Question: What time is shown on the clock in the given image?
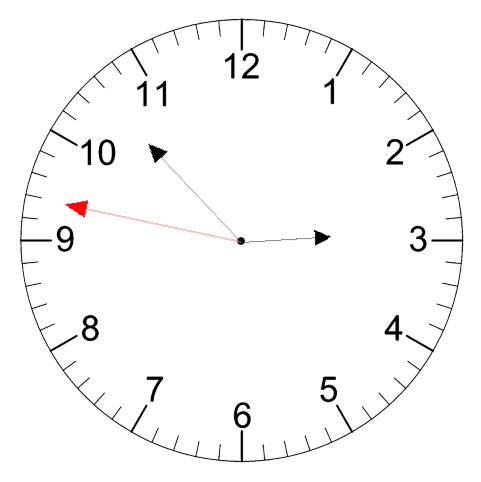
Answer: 02:52:47